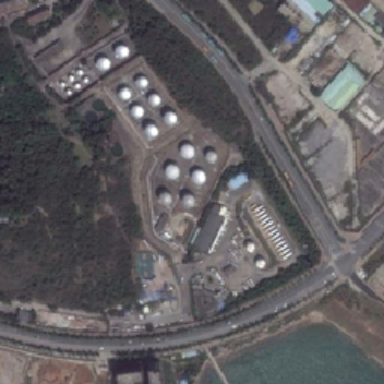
Many pallets in front of the factory .